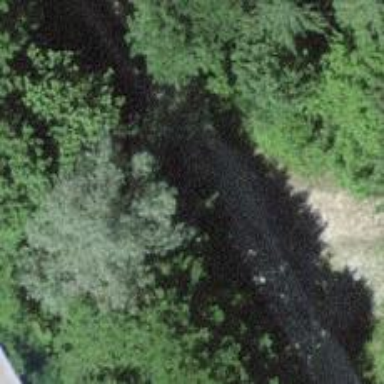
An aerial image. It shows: Track road on concrete bridge with grade 1 track type.